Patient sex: M
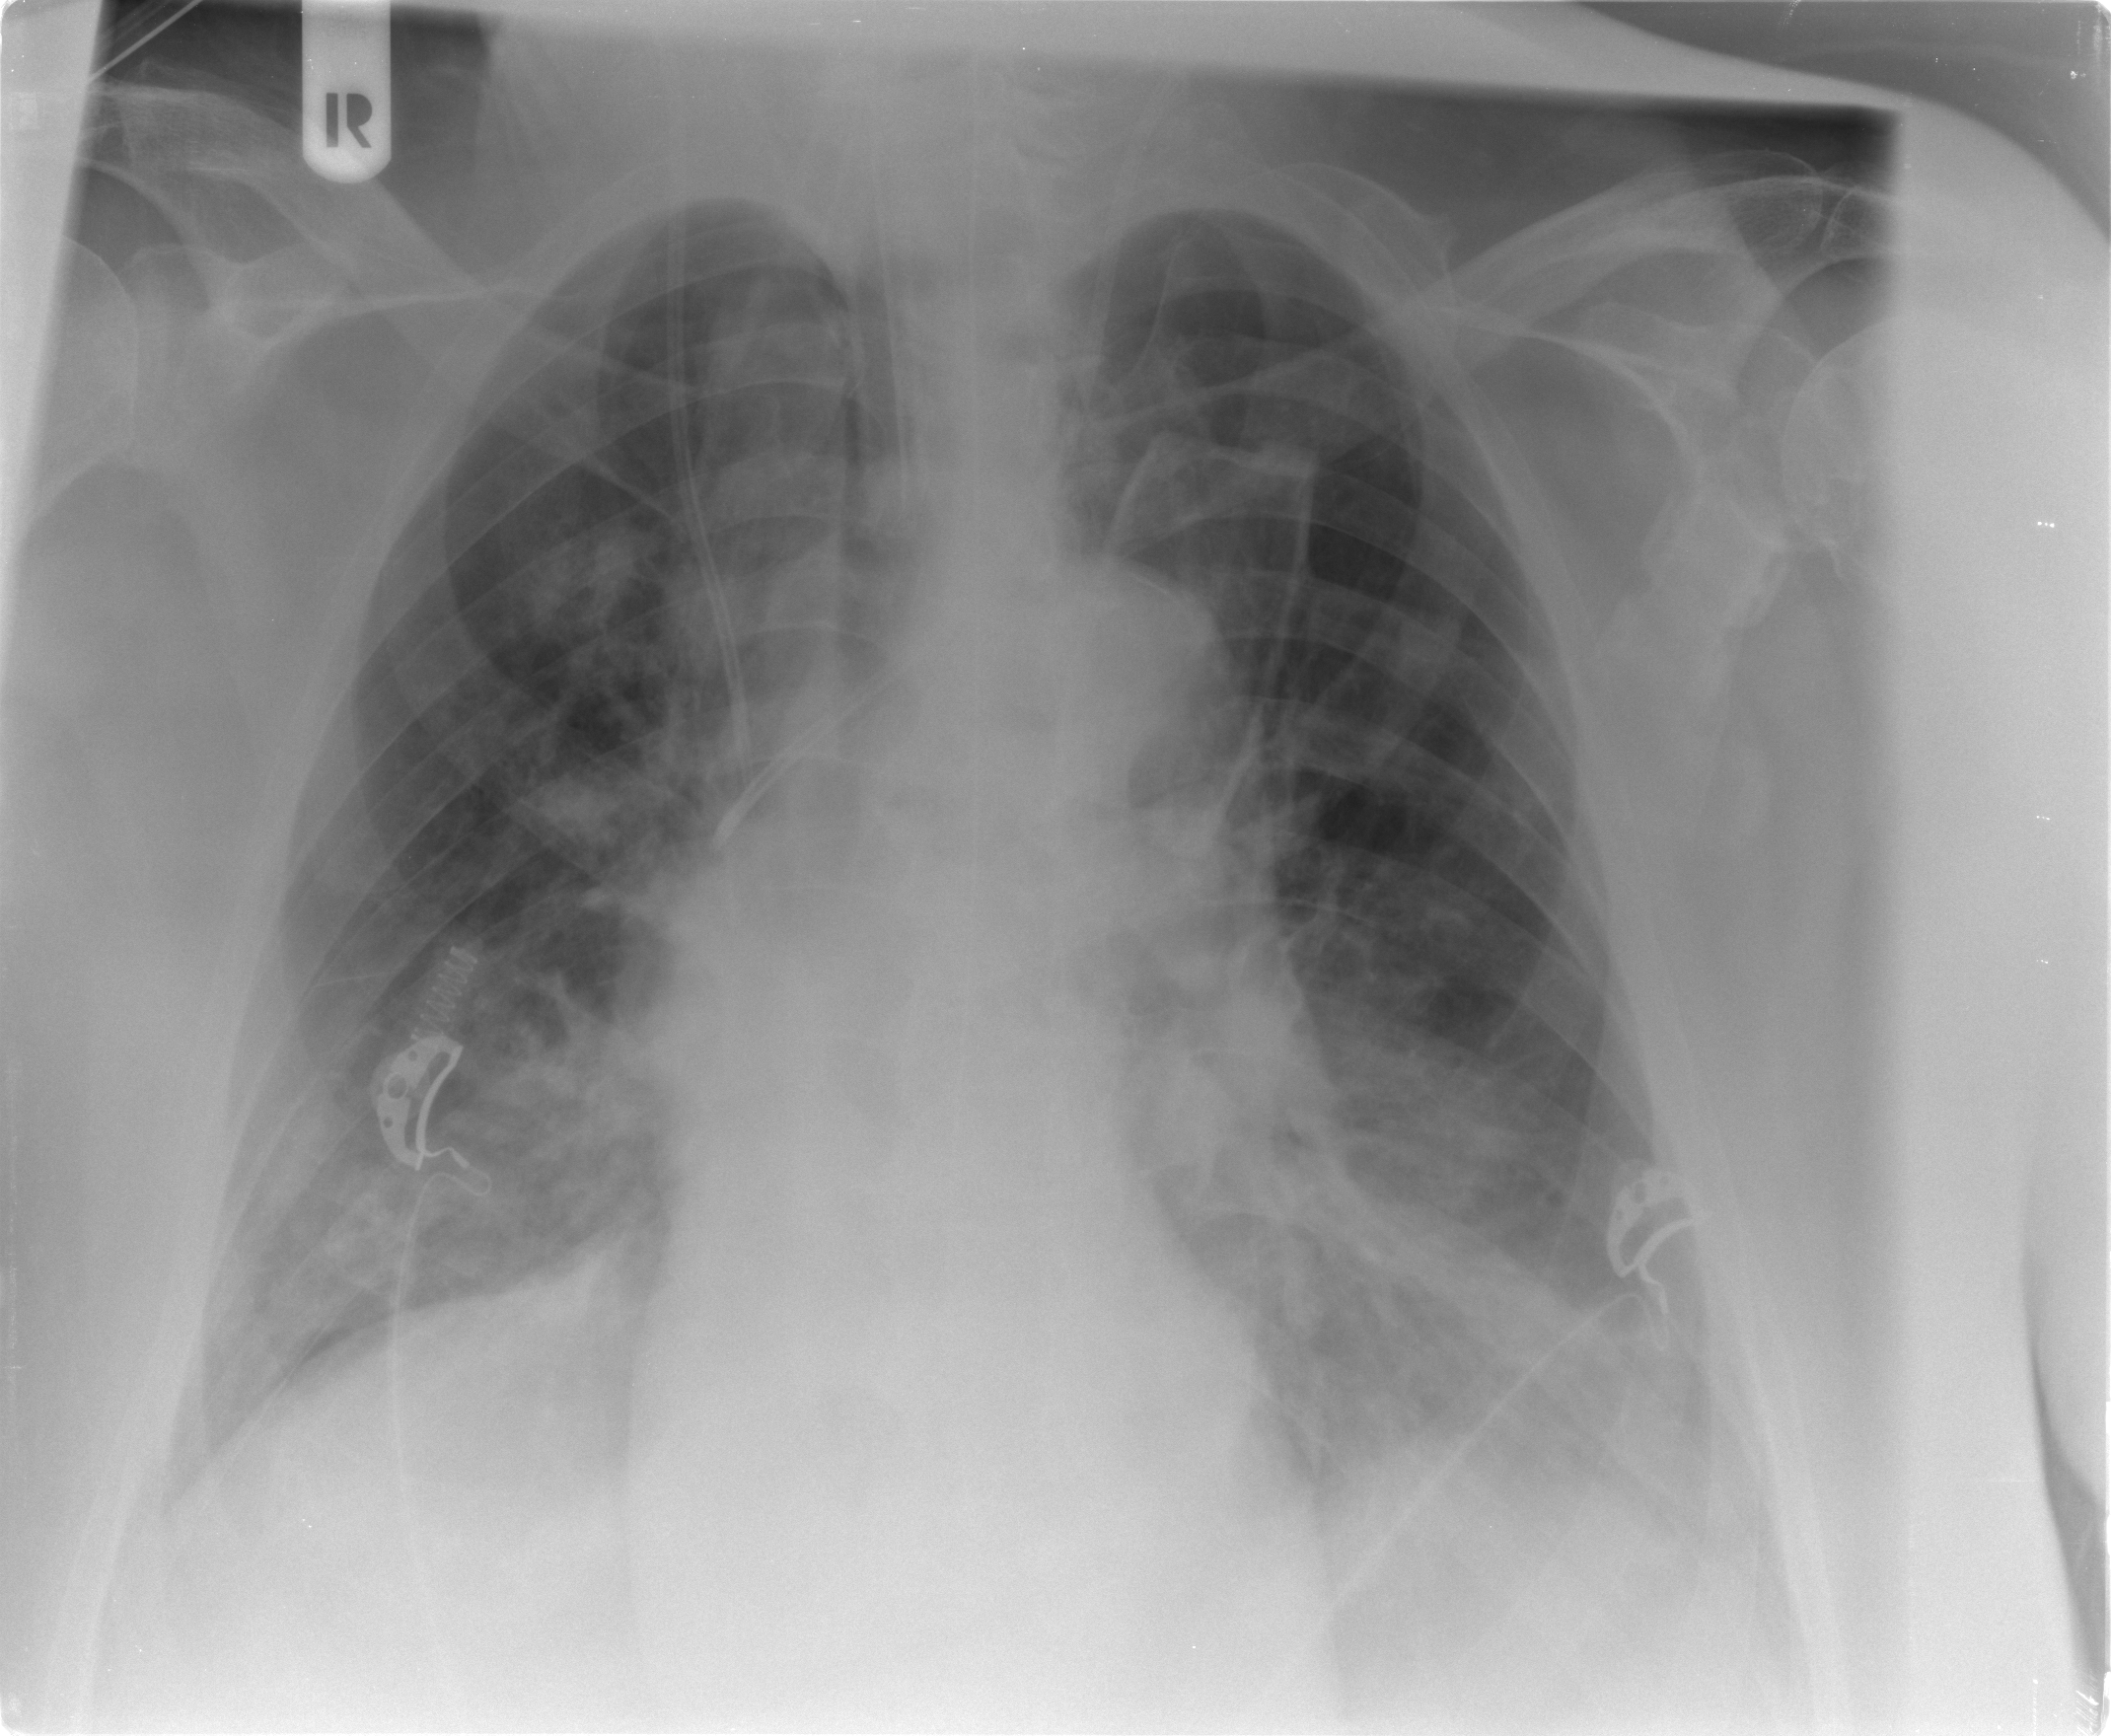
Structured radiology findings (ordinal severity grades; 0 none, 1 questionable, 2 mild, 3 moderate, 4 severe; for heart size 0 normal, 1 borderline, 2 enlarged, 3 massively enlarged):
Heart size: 0
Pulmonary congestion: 1
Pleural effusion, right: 1
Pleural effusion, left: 1
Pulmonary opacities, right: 2
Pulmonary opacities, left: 2
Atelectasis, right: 2
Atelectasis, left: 2